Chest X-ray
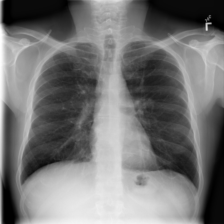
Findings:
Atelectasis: negative
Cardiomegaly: negative
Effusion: negative
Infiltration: positive
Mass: negative
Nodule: negative
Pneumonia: negative
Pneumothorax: negative
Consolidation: negative
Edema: negative
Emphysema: negative
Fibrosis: positive
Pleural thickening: negative
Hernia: negative